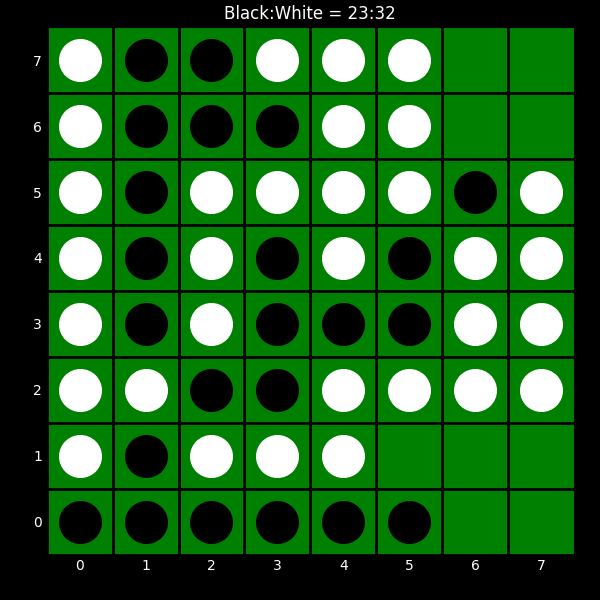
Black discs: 23
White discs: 32